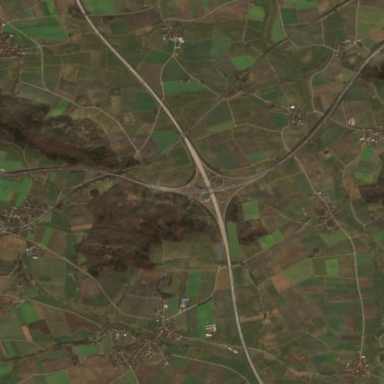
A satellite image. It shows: Motorway interchange.